Field crop: tomato
Growth stage: 1
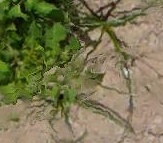
Species: tomato